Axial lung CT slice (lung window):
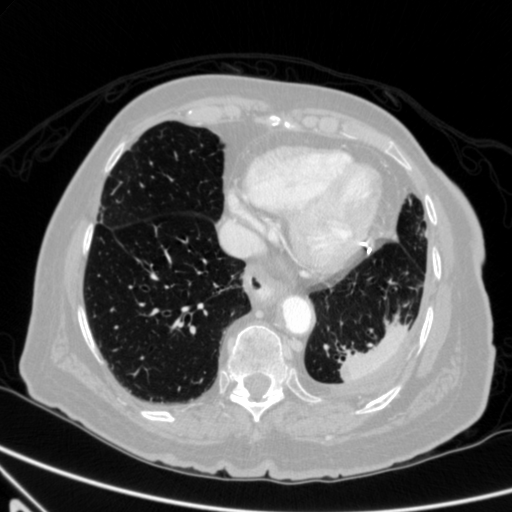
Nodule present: no